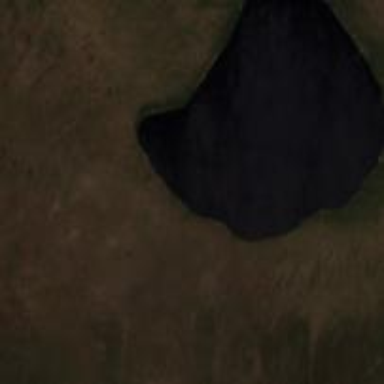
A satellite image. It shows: Beautiful lake surrounded by nature.